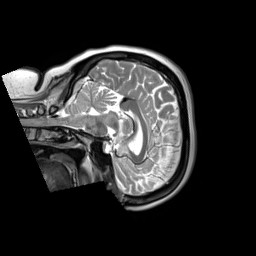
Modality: T2w
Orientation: sagittal
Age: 44
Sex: female
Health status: ill
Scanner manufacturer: siemens
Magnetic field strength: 3 T
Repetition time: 2.8 s
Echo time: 0.326 s